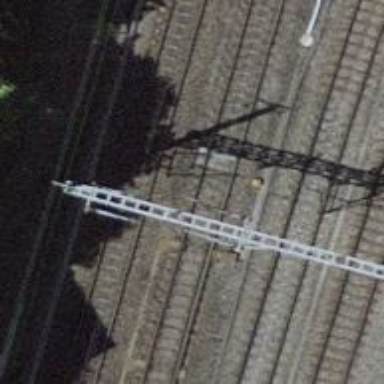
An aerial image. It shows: Single-track railway with electrified contact lines.